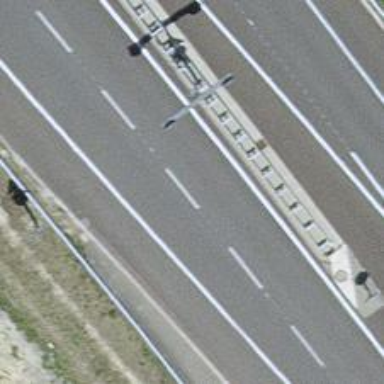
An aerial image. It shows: Asphalt motorway.